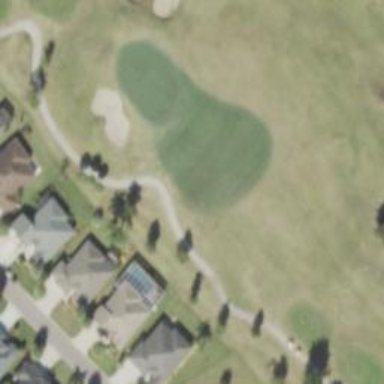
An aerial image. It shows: Path designated for golf carts.